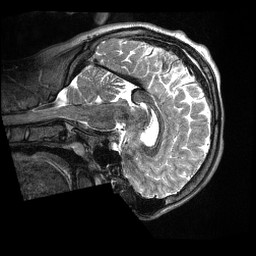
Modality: T2w
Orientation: sagittal
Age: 22
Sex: male